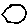
Label: hexagon